Interaction volume radius: 10 \u00c5
Interaction volume height: 10 \u00c5
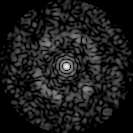
Disorder parameter: 0.7657